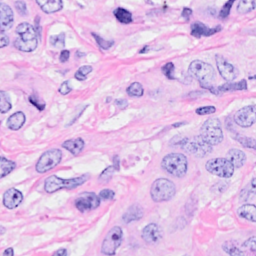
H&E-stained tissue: Breast